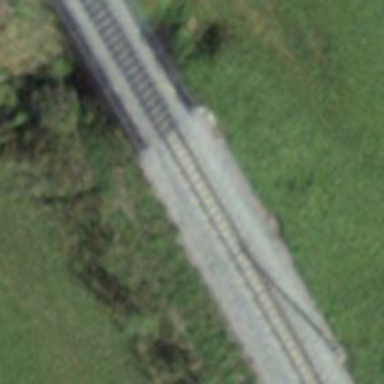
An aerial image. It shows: Narrow-gauge railway bridge with electrified contact line for single track.